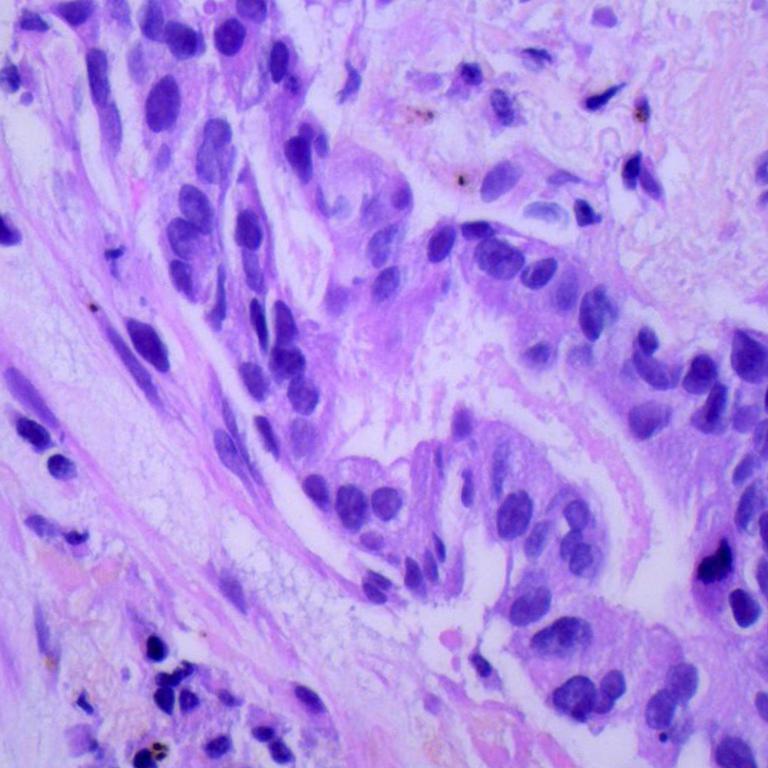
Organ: lung
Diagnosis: adenocarcinomas